Interaction volume radius: 5 \u00c5
Interaction volume height: 40 \u00c5
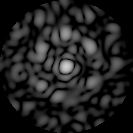
Disorder parameter: 0.6278